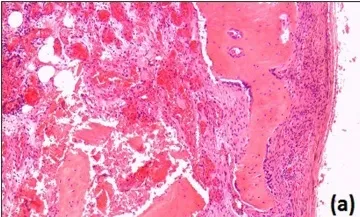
Histology slides obtained. . - Demonstrating capillary structures [2.5x power.
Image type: pathology (h&e)